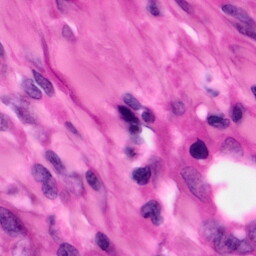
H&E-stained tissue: Pancreatic